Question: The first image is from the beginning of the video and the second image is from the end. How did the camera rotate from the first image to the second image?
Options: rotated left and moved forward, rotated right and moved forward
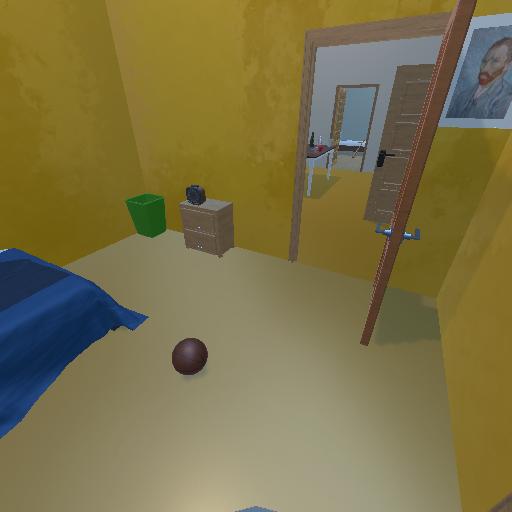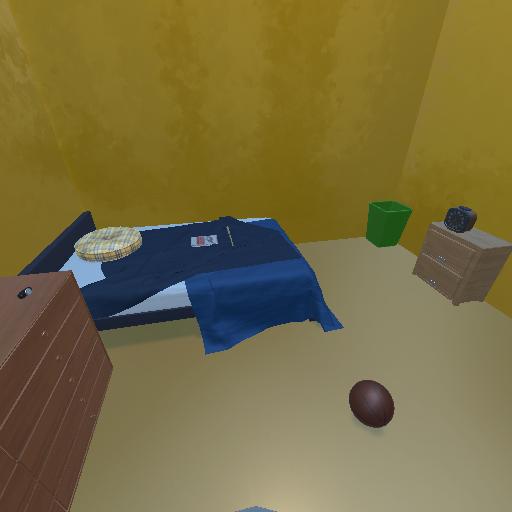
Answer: rotated left and moved forward